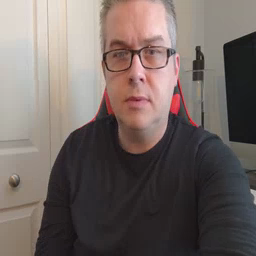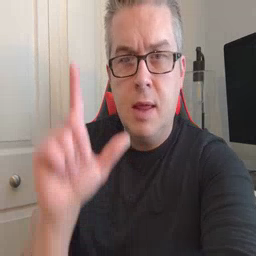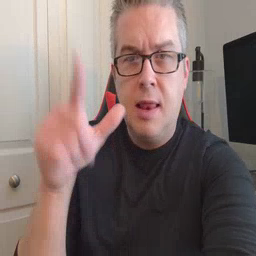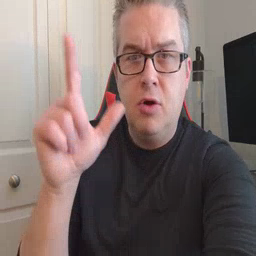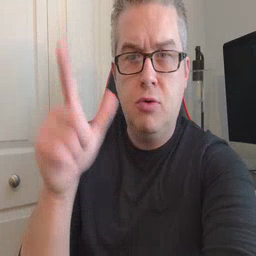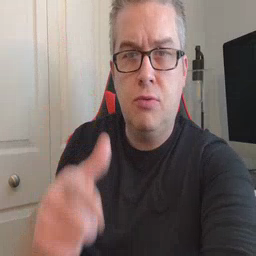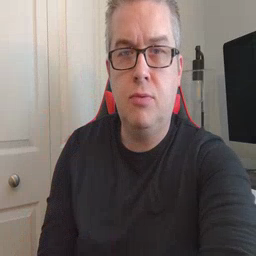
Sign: later